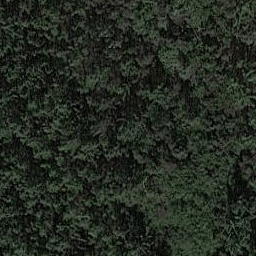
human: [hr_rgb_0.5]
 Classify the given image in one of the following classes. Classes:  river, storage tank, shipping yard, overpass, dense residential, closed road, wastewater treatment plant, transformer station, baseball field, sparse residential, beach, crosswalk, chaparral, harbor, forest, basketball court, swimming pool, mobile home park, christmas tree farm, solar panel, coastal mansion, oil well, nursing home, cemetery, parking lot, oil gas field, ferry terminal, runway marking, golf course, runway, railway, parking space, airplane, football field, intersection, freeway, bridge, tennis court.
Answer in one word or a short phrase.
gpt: forest